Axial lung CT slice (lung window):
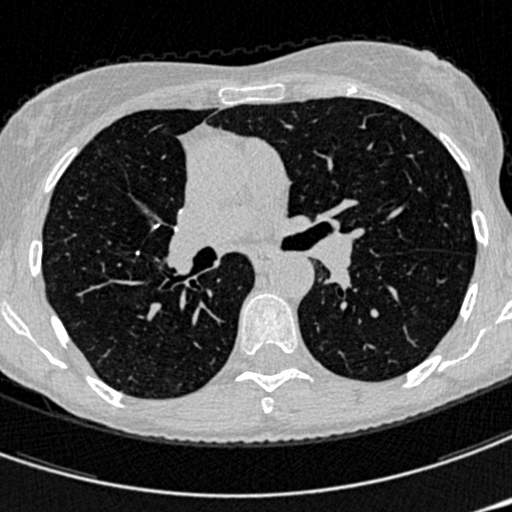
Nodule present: no